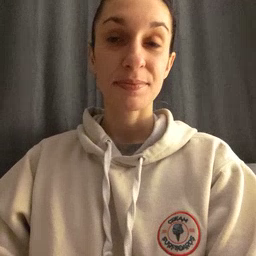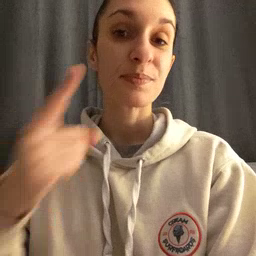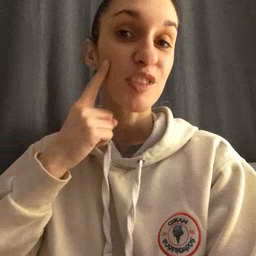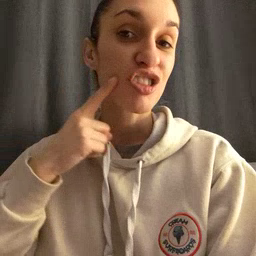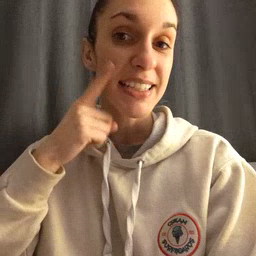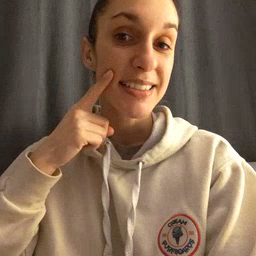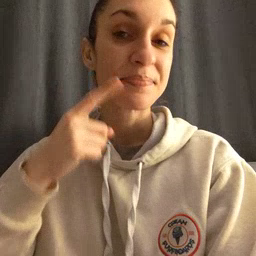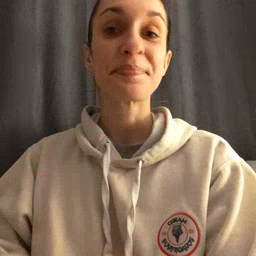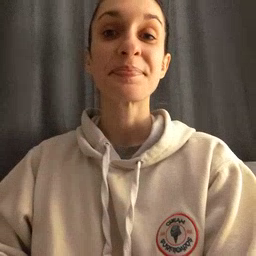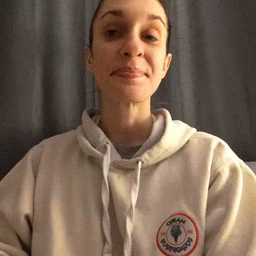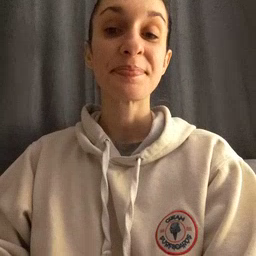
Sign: cheek